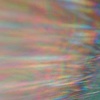
Label: sunburn